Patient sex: M
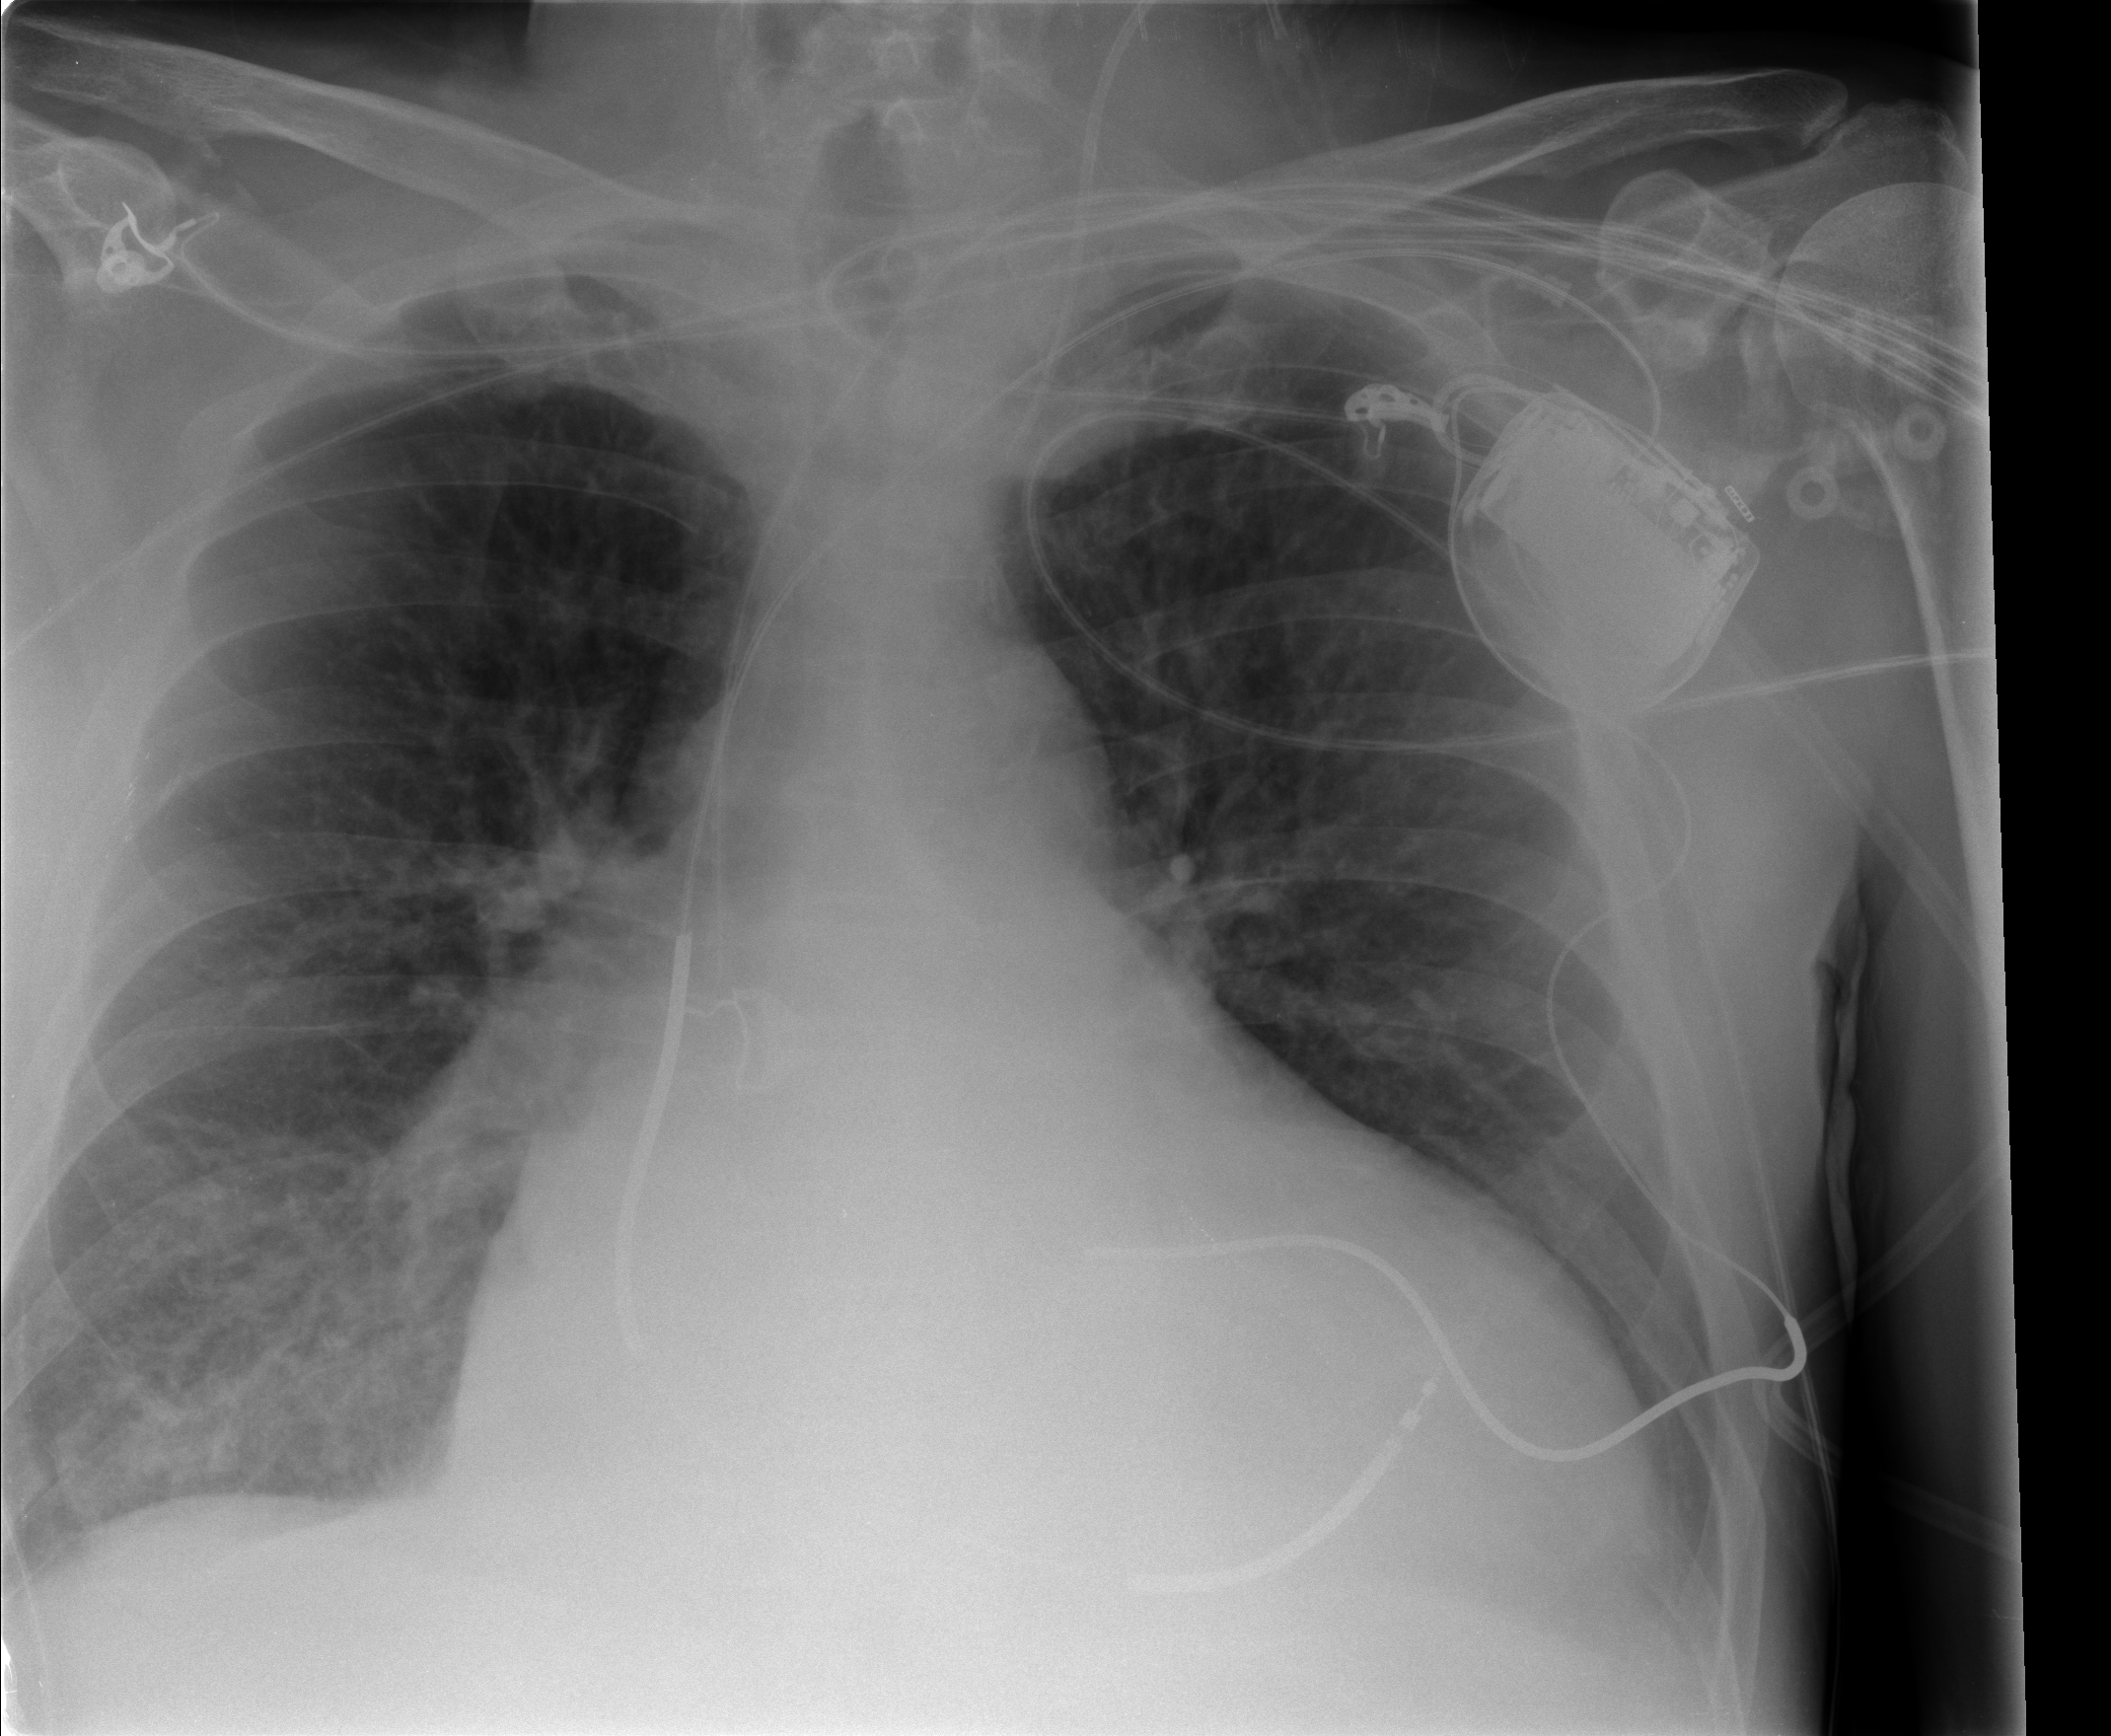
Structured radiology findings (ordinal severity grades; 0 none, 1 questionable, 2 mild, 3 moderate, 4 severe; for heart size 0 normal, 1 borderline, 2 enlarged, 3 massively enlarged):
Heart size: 2
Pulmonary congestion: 2
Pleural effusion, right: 1
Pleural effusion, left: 1
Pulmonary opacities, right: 2
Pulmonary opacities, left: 0
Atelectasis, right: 2
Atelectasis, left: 0